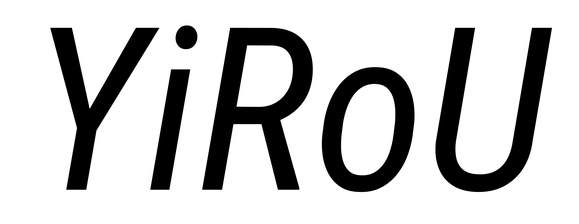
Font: Roboto-Italic_Condensed_Italic